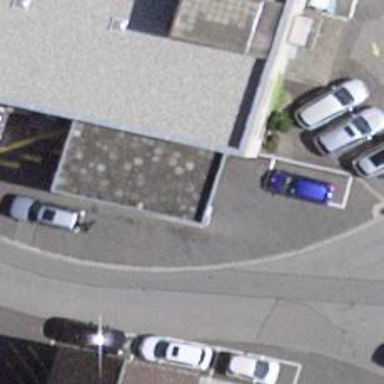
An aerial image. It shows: Fuel station.